Question: I have the following widget:
'''
pixmap = QtGui.QPixmap(r'pics\cdaudio.png').scaled(100, 100)
'''
The image is scaled down, from 256x256. It looks pretty choppy:

How can I scale it smoothly from within Qt?
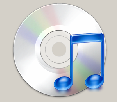
Answer: Use the 'transformMode' parameter:
'''
pixmap = QtGui.QPixmap(r'pics\cdaudio.png').scaled(100, 100, transformMode=QtCore.Qt.SmoothTransformation)
'''